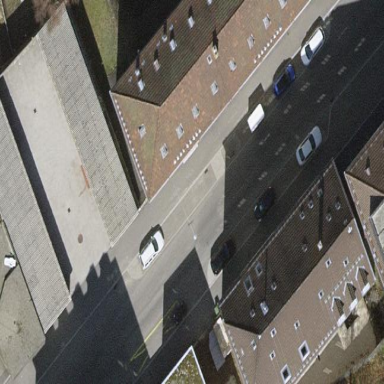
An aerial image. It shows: Street side parking spaces with parallel orientation.